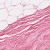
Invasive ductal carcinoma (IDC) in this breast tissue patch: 0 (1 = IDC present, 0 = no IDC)